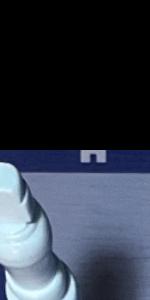
Label: Empty